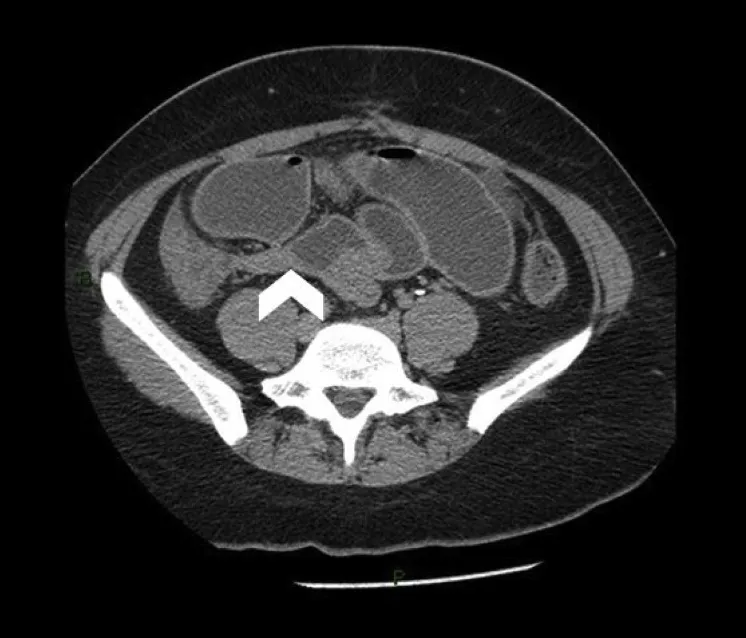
CT with IV contrast. Transition point at 5 cm from the ileocecal valve (white arrowhead).
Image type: radiology (ct)